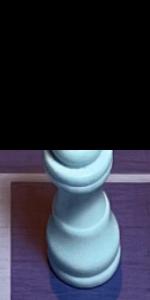
Label: King_White